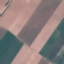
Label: AnnualCrop